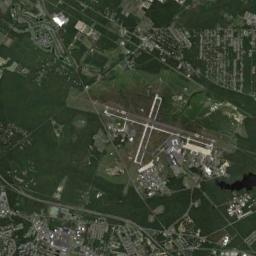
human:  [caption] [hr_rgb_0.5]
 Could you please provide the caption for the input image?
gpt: Most of the buildings at this airport have gray roofs .

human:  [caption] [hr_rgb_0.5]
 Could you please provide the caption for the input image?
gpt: There is an airport in the middle of the field between some houses .

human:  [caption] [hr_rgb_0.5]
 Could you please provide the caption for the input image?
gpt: An airport with some runways perpendicular to each other on the farmland and some villages beside .

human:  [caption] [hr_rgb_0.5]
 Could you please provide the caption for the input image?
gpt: A complex airport with many runways and buildings is surrounded by a residential area and green spaces .

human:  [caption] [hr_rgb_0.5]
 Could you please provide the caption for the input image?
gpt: Two roads intersect at the airport .